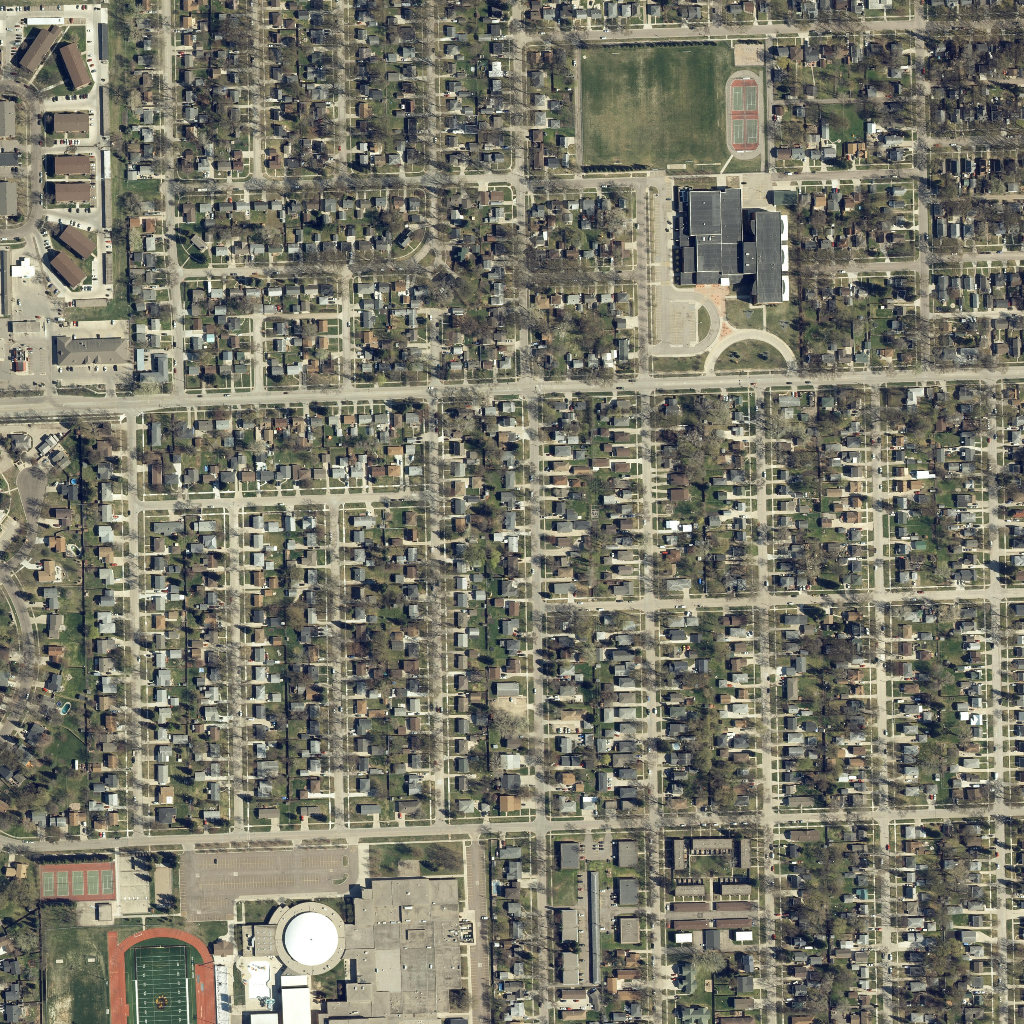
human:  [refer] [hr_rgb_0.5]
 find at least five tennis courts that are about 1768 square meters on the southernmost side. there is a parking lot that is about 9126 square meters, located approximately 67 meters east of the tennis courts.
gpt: <box>[[4, 85, 10, 87, 0]]</box>

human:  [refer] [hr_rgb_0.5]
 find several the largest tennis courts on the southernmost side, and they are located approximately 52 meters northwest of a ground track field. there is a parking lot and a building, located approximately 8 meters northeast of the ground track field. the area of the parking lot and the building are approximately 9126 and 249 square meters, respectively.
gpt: <box>[[4, 84, 11, 87, 0]]</box>